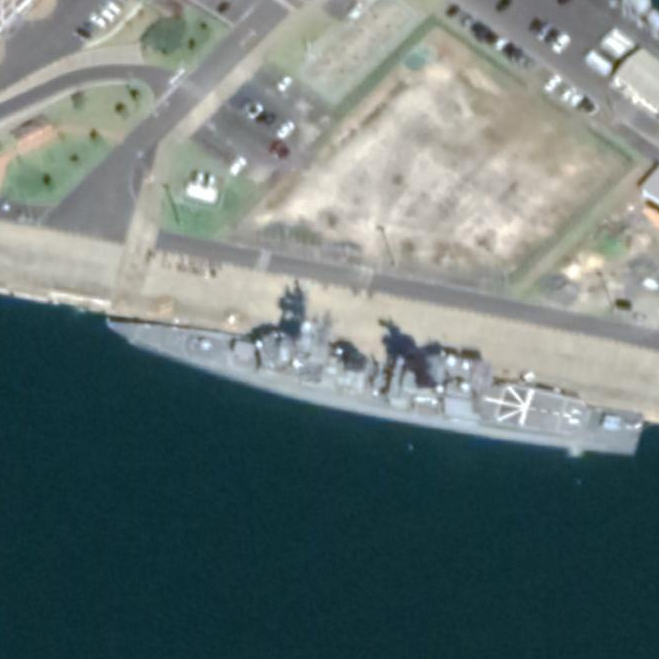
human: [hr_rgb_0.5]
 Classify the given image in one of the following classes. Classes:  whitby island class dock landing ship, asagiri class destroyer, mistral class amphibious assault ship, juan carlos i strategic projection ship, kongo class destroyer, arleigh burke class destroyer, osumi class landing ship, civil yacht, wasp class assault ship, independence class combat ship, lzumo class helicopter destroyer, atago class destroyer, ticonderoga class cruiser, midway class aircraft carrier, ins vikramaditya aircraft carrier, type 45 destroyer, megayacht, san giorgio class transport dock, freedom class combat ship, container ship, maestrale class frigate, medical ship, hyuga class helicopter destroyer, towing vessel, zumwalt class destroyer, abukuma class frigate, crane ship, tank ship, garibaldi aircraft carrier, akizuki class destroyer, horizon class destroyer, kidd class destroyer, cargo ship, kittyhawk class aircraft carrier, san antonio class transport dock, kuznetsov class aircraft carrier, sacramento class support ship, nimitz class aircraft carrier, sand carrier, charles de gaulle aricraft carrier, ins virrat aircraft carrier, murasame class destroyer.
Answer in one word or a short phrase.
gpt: Asagiri class destroyer